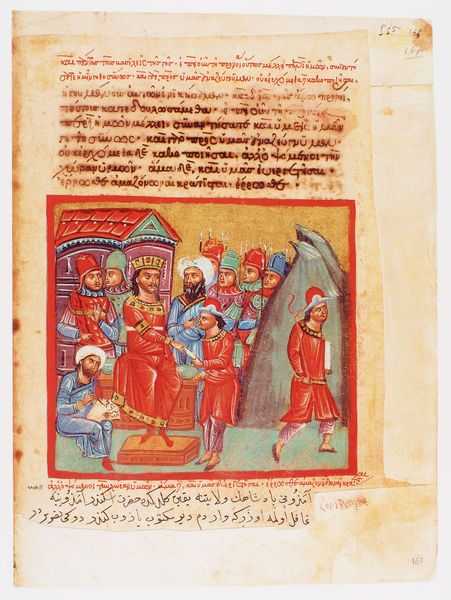
Titel: Der griechische Alexanderroman
Institution: Venedig, Hellenic Institute Codex Gr. 5
Schlagwörter: berg, blau, männer, gebäude, rot, architektur, bibel, gold, schrift, fels, gefolge, kaiser, könig, soldaten, thron, geschenk, mittelalter, schreiber, bote, turban, handschrift, botschaft, heiliges land, mal, buchillustration, buchmalerei, orientale, persisch, hinterglas, herrscherdarstellung, miniartur